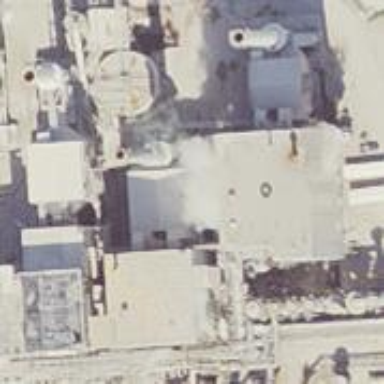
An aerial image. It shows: Power plant.